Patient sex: M
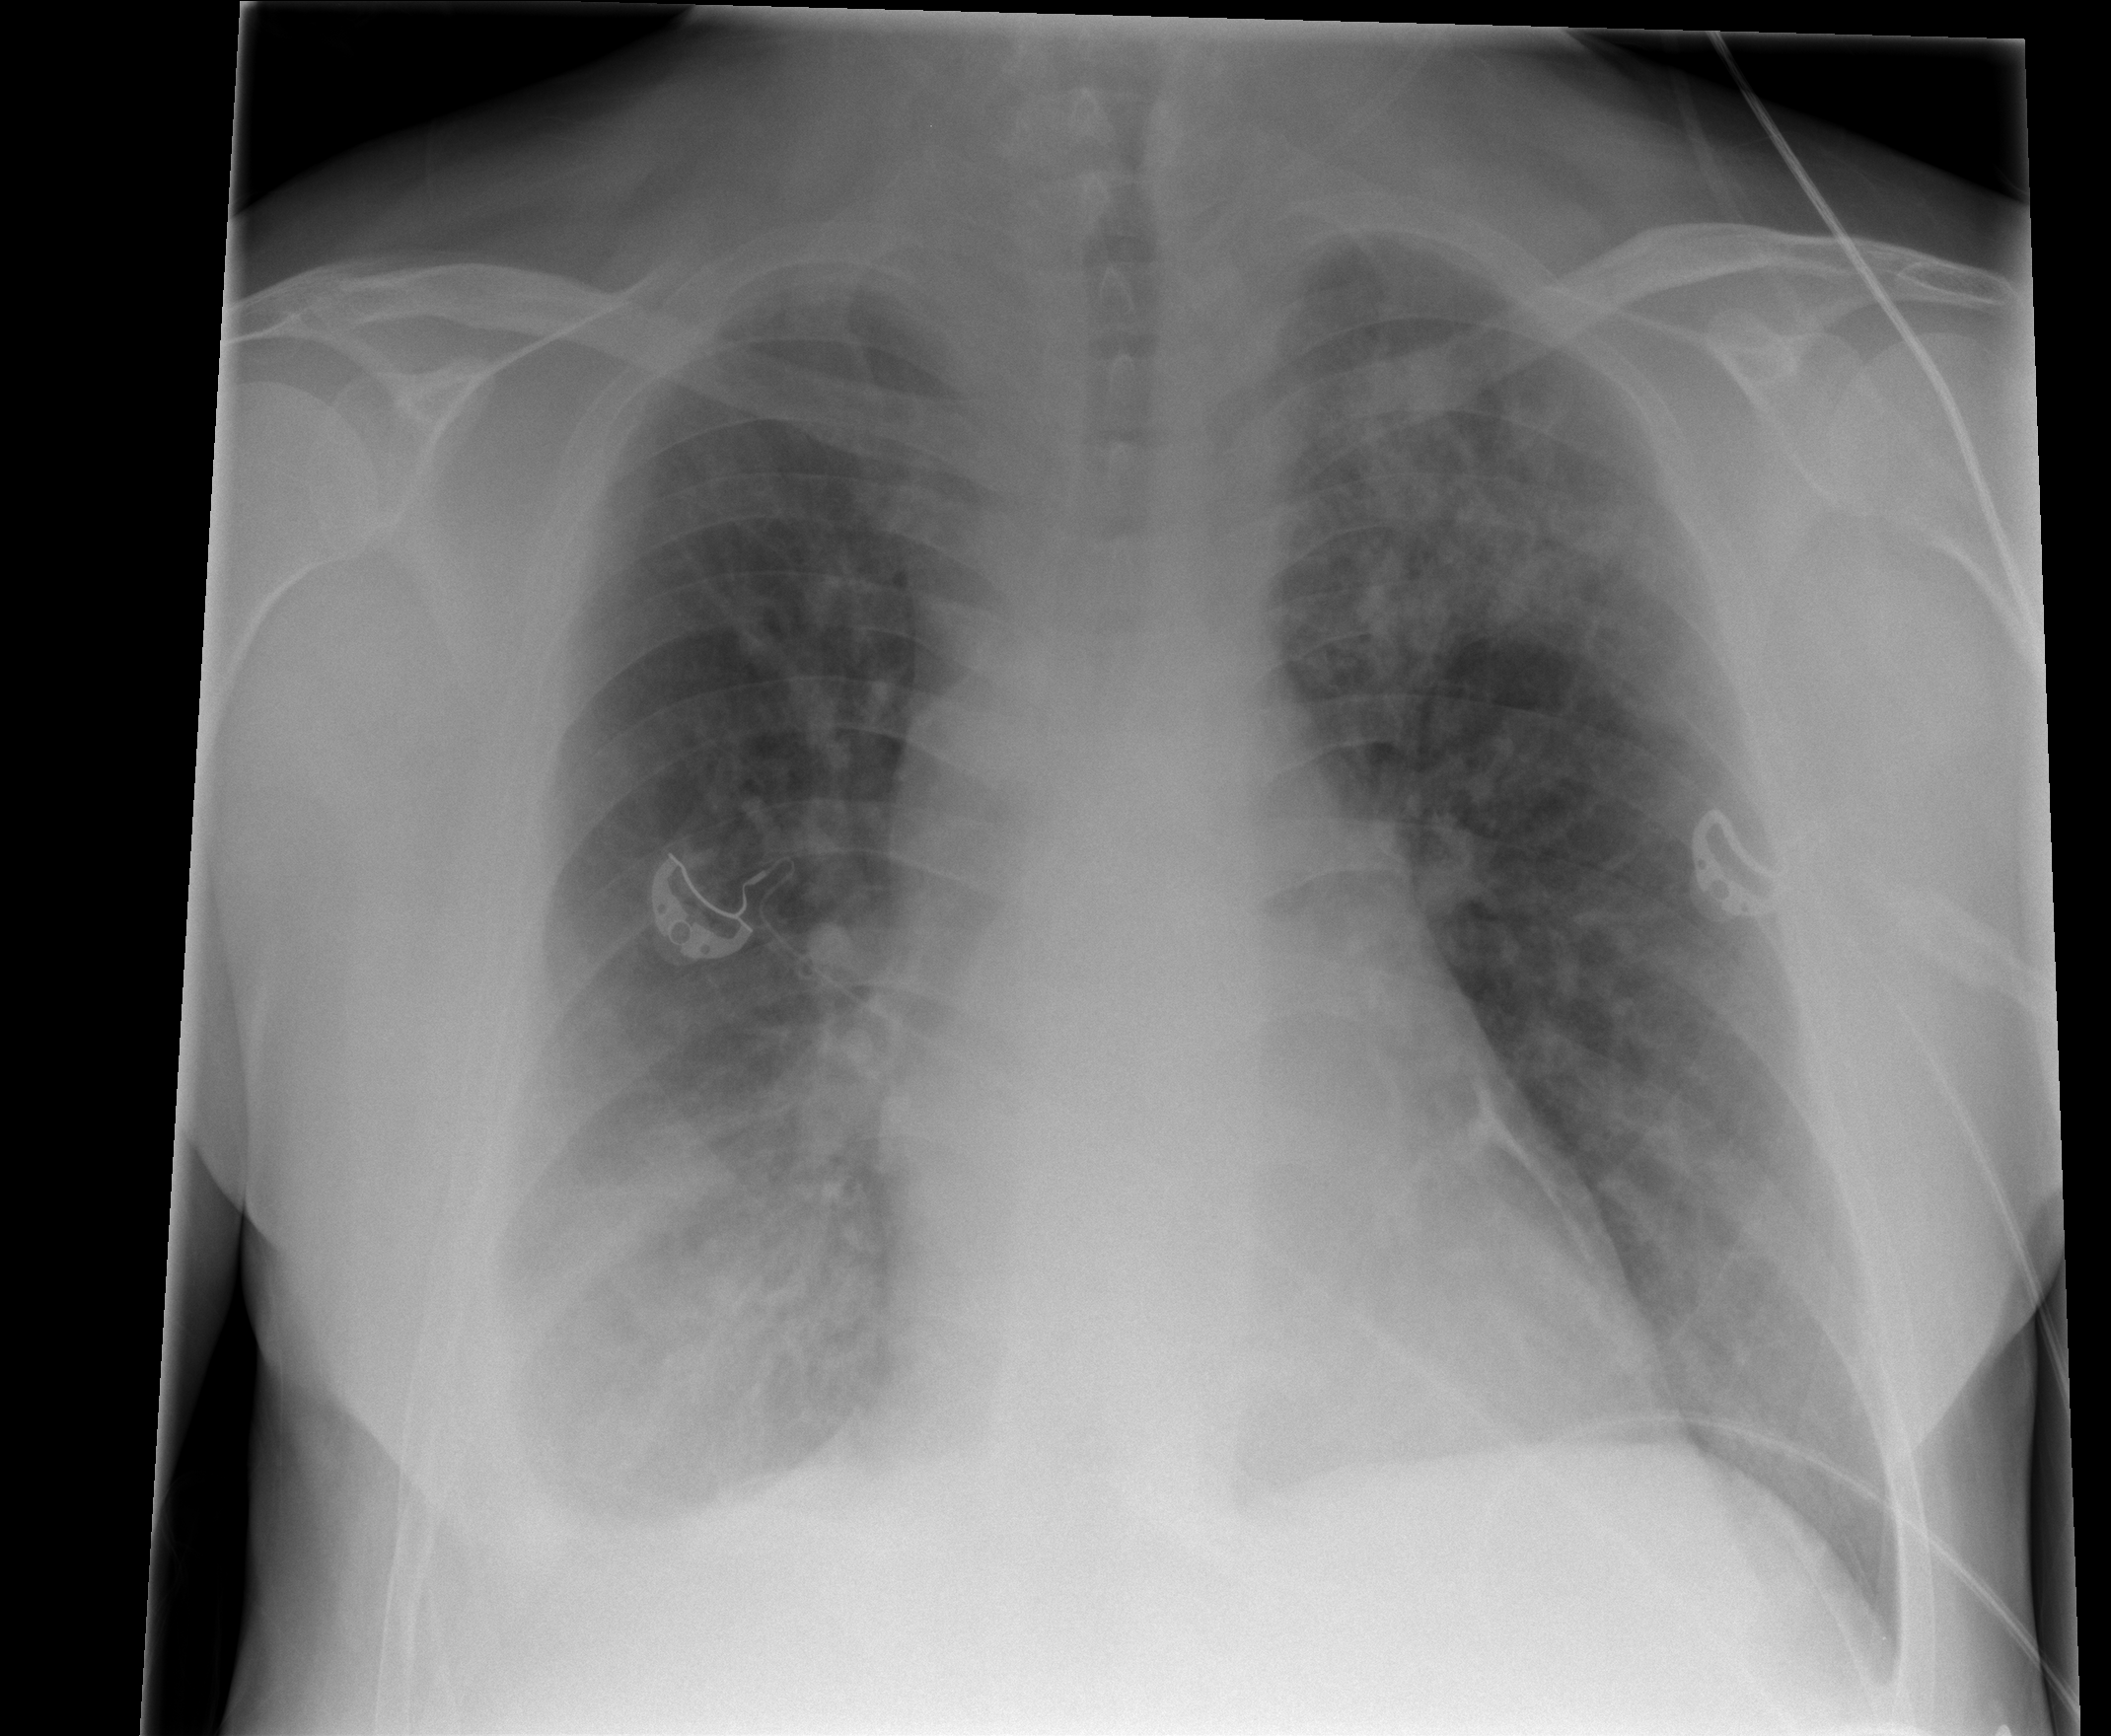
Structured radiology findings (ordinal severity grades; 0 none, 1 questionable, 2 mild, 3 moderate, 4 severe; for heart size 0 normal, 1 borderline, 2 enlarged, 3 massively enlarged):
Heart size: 0
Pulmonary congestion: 0
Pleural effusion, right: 2
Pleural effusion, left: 0
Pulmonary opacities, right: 2
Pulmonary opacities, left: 2
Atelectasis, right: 2
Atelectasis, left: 0